Interaction volume radius: 5 \u00c5
Interaction volume height: 40 \u00c5
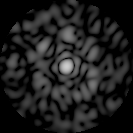
Disorder parameter: 0.7432